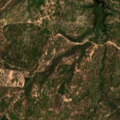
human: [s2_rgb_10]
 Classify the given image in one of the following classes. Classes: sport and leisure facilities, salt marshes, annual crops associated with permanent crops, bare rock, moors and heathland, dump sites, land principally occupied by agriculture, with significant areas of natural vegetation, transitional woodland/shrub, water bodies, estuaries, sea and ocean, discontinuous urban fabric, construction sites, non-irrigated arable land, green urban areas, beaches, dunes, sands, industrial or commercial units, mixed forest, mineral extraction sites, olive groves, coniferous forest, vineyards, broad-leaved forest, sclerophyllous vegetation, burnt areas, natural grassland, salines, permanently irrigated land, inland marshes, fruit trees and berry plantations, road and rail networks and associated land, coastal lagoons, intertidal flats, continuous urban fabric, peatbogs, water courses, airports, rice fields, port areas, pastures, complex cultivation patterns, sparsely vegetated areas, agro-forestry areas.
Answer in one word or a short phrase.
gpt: agro-forestry areas, broad-leaved forest